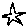
Label: star